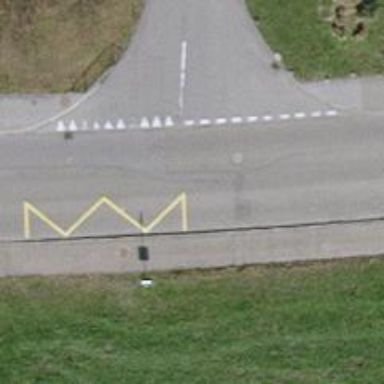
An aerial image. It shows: Bus stop with platform for public transport.